Aerial crown-view tile of a tropical tree (Barro Colorado Island, Panama), acquired 20250915:
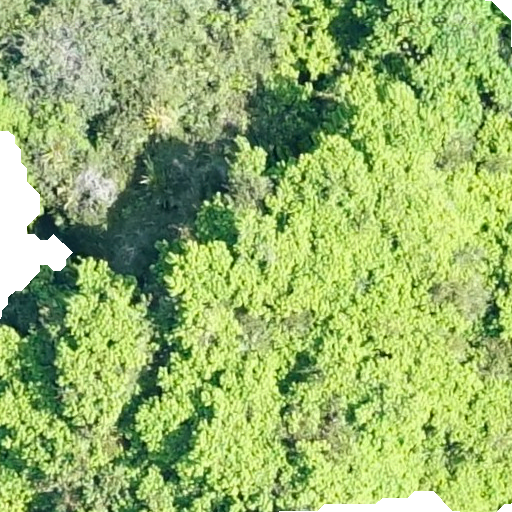
Species: Tachigali panamensis
GBIF accepted scientific name: Tachigali panamensis
Crown area: 510.442 m²